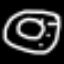
Label: donut